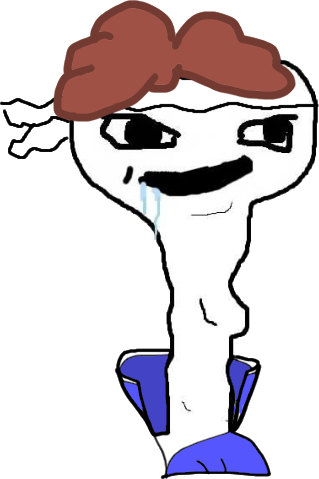
Label: 5_Brainlet